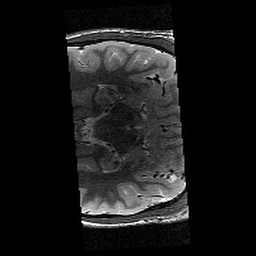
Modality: T2w
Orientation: axial
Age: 12
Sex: male
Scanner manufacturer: siemens
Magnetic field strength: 3 T
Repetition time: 9.23 s
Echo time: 0.067 s